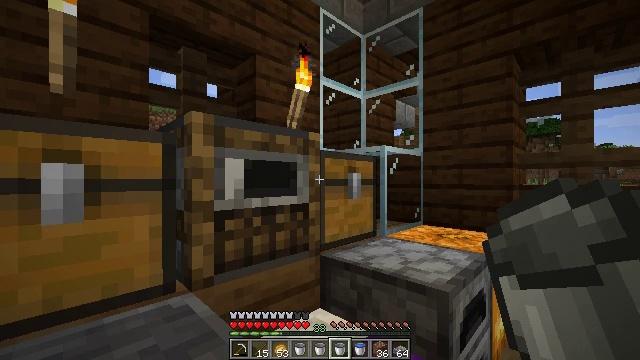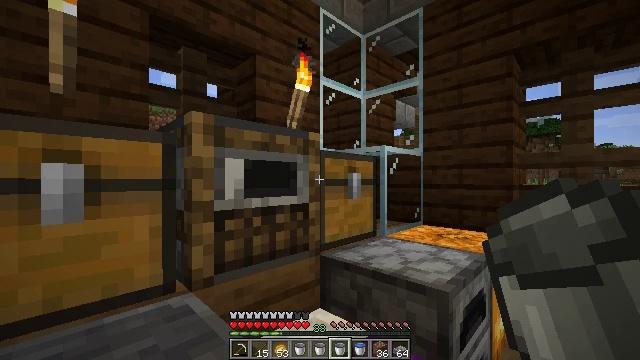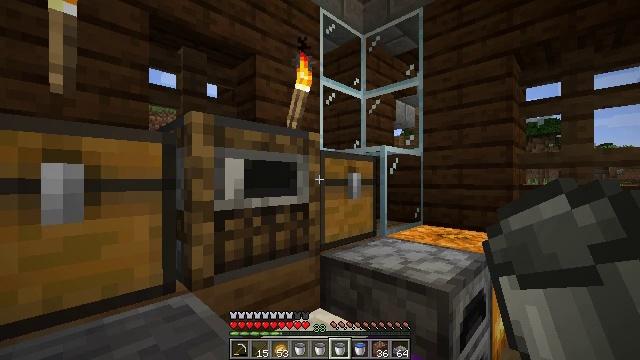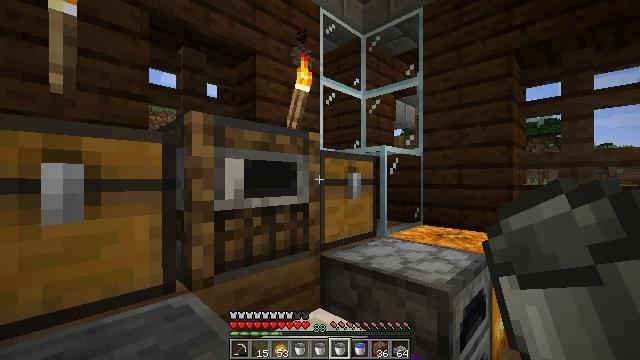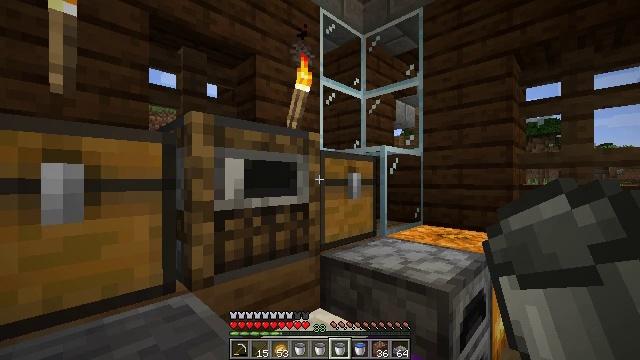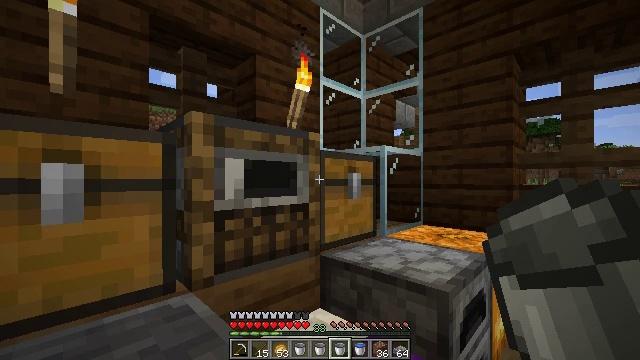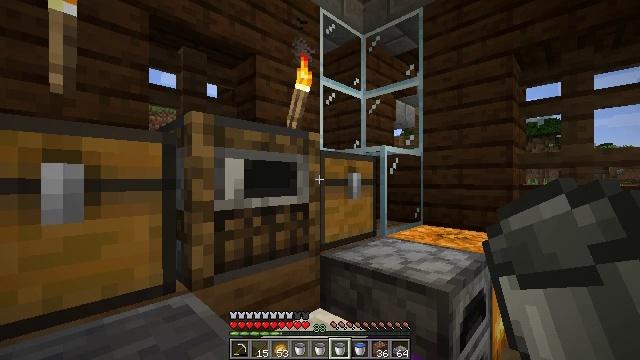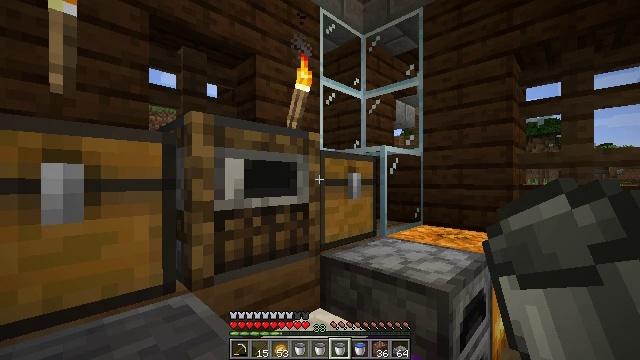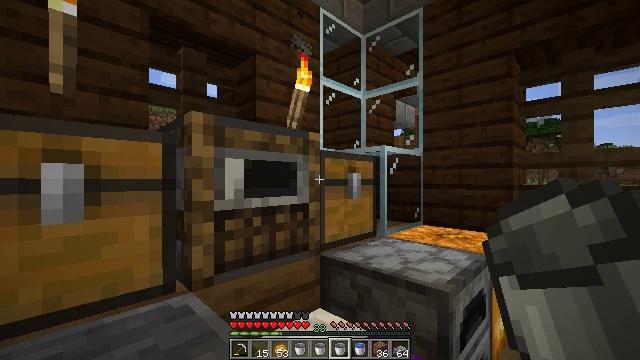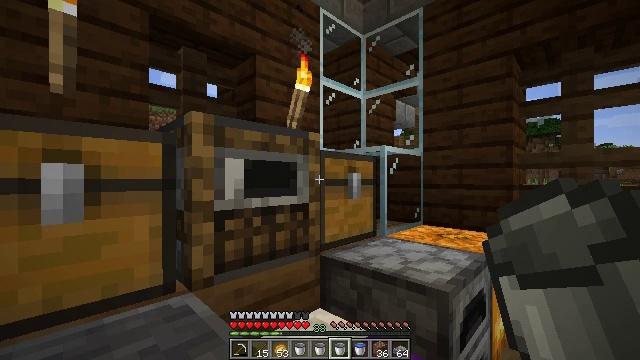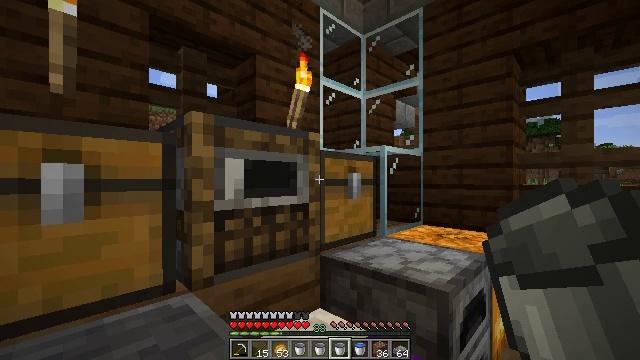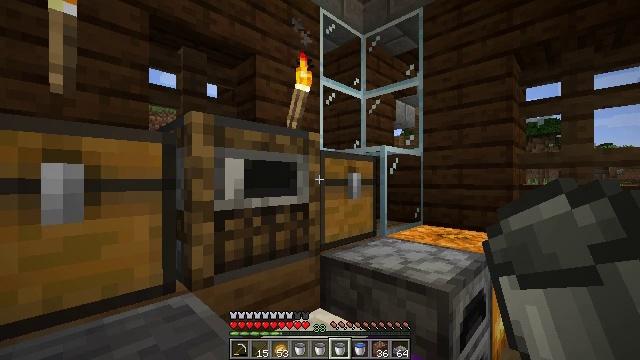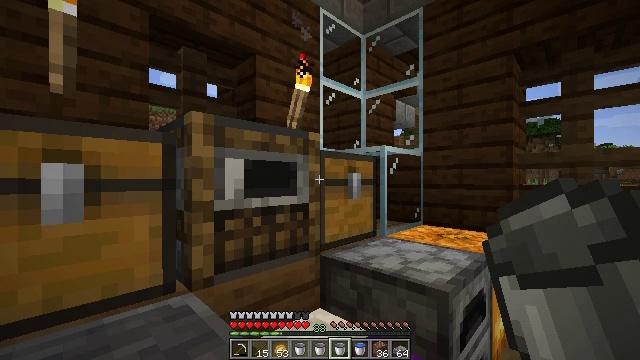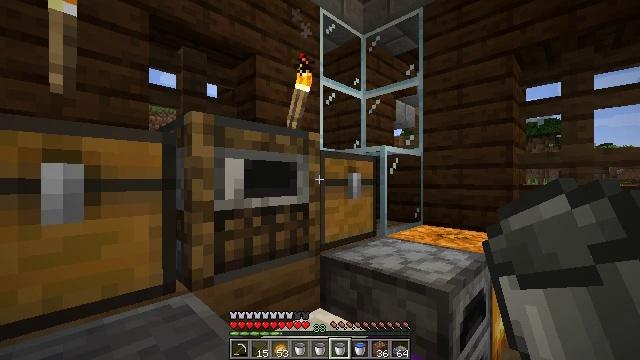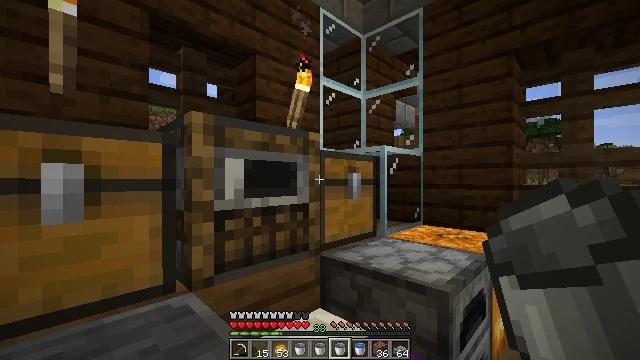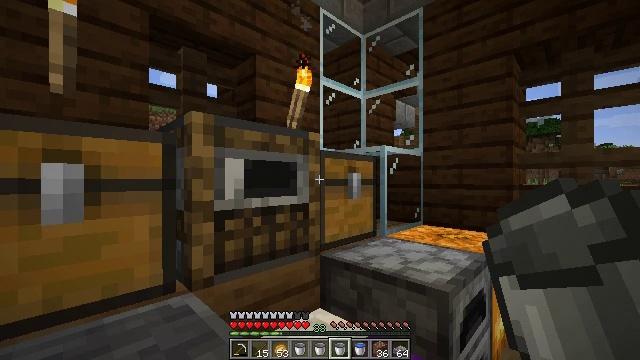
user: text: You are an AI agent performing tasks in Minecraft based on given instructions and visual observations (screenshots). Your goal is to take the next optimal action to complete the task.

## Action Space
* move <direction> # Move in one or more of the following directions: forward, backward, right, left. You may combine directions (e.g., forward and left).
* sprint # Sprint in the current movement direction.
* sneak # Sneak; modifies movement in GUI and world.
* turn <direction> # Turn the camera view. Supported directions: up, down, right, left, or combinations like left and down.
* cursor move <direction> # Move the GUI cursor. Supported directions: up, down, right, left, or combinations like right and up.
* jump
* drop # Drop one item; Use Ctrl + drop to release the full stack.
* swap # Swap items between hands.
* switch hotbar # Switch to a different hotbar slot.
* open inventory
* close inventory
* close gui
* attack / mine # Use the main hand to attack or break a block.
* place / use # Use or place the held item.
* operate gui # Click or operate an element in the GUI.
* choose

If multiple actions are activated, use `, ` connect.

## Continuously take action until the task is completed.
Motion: motion action
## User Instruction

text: Punch the spruce leaves to get saplings.
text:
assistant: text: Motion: no_op
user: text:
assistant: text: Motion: no_op
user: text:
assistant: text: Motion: no_op
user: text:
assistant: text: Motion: no_op
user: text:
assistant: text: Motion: no_op
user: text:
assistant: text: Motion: no_op
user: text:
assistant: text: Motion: no_op
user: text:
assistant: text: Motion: no_op
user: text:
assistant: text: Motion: no_op
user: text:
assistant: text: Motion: no_op
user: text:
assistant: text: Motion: no_op
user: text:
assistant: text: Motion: no_op
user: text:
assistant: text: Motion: no_op
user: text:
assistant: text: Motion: no_op
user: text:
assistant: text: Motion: no_op
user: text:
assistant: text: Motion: no_op
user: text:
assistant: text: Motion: no_op
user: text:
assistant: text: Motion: no_op
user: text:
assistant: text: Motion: no_op
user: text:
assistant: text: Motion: no_op
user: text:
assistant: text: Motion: no_op
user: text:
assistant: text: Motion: no_op
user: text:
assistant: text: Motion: no_op
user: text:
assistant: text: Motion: no_op
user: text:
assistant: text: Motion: no_op
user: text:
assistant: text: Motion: no_op
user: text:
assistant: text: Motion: no_op
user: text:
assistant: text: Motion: no_op
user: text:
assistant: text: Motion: no_op
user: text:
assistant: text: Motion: no_op